The image is a wavelet scalogram (time versus scale/frequency) of a rolling-element bearing's vibration signal. Determine the bearing's health state. Answer with exactly one of: normal, inner_race, outer_race, ball.
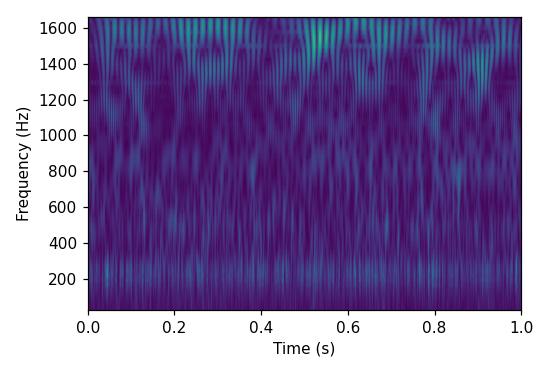
Answer: normal